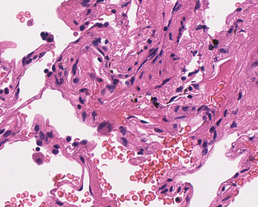
Tumor epithelial tissue: no
Tumor-associated stroma tissue: no
Normal tissue: yes